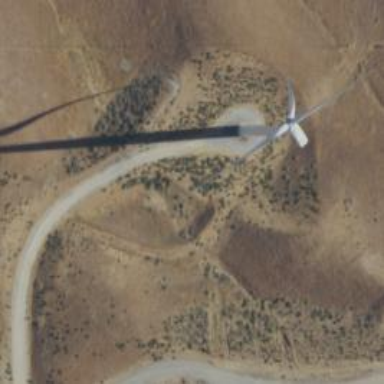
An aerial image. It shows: Wind turbine generator that utilizes wind as its source for generating electricity. It is of the horizontal axis type.